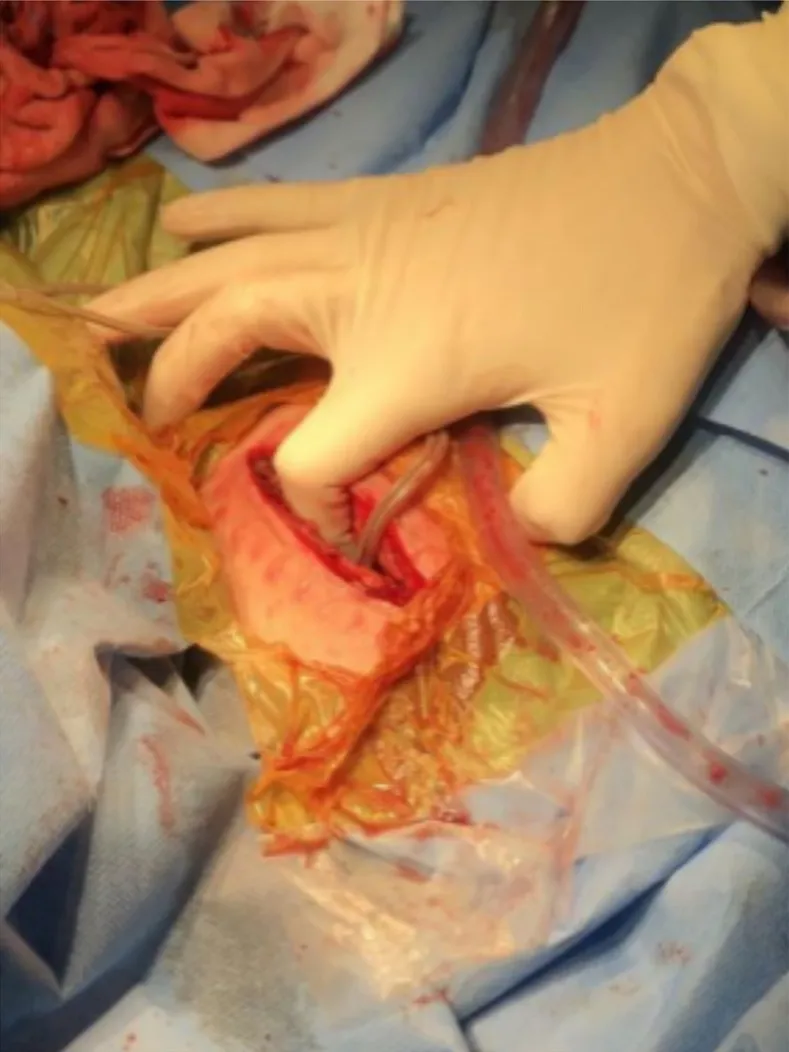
Intraoperative figure showing the thickness of the subcutaneous fat layer which is equal to the length of the index finger to the proximal interphalangeal joint.
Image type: medical_photograph (other_medical_photograph)